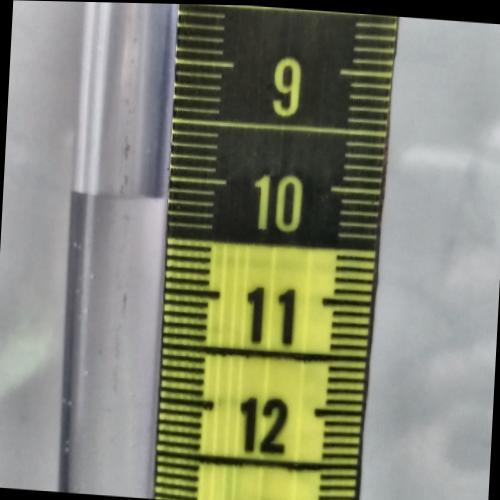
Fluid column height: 10.2 cm